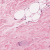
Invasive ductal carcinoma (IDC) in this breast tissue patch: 0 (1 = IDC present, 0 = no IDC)